Question: I have created layout similar to this:
'''
<RelativeLayout
android:id="@+id/layout_one"
style="@style/layout_one" >
<RelativeLayout
android:id="@+id/layout_two"
style="@style/layout_two" >
<RelativeLayout
android:id="@+id/layout_three"
style="@style/layout_three" >
</RelativeLayout>
</RelativeLayout>
'''
For layout one I have created a custom drawable with rectangle shape so that the corners would be rounded and blue background color.
But for layout three I need to set white background color but if I do 'android:background="#FFFFFF"' than it changes also the shape and the bottom corners are no longer rounded.
My first thought was to create custom drawable for the layout_three with rounded bottom corners but it wasnt working. Either all the corners were rounded or none.
Need to create something like this in the picture with rounded corners. Any suggestions?

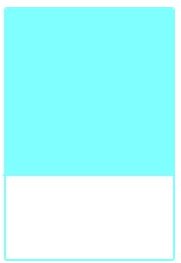
Answer: I see that for layout three you use @style/layout_three which is different from @style/layout_one. So why don't you go to your style folder and put item with background white in layout_three style
It should look something like this:
'''
<style name="layout_three">
<item name="android:background">#FFFFFF</item>
<!-- ... other stuff here... -->
</style>
'''
EDIT: Sorry I did not understand your question well, reading that comment now.
There is only one way that comes to my mind right now to help you fix that.
Create an .xml file in your drawable folder and name it layout_three.xml or whatever.
And use this code:
'''
<?xml version="1.0" encoding="utf-8"?>
<layer-list xmlns:android="http://schemas.android.com/apk/res/android" >
<item>
<shape android:shape="rectangle" >
<solid android:color="#FFFFFF" />
<padding
android:bottom="10dp" <!-- you can set padding here
or on your layout layout_three -->
android:left="10dp"
android:right="10dp"
android:top="10dp"
/>
<corners android:radius="2dp" /> <!-- change the radius too -->
</item>
</layer-list>
'''
And then you just use @drawable/layout_three instead of @style/layout_three
EDIT2: You can also use this code for the corners if you want only the bottom one to be rounded
'''
<corners
android:topRightRadius="0dp"
android:topLeftRadius="0dp"
android:bottomLeftRadius="2dp"
android:bottomRightRadius="2dp"/>
'''